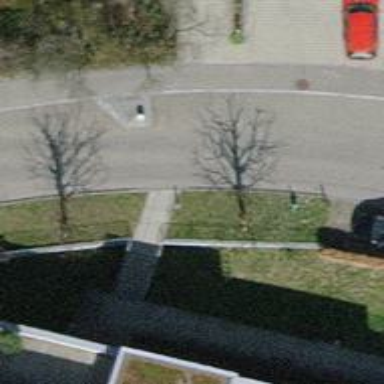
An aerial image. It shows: Traffic calming feature called choker.